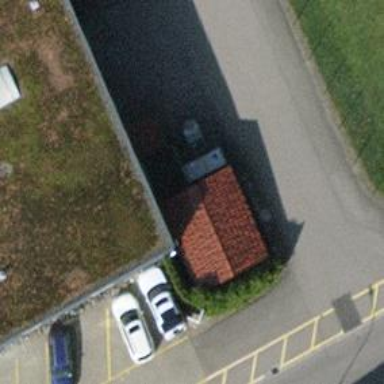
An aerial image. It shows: Surveillance system is in place.